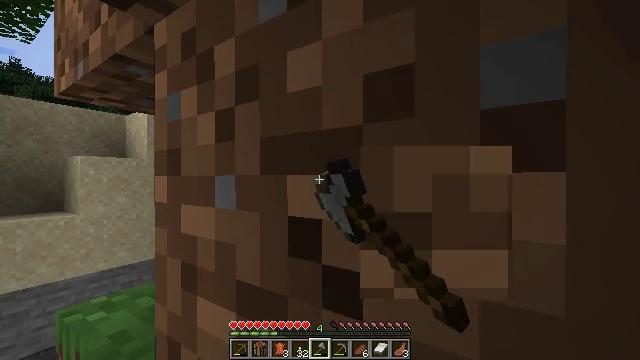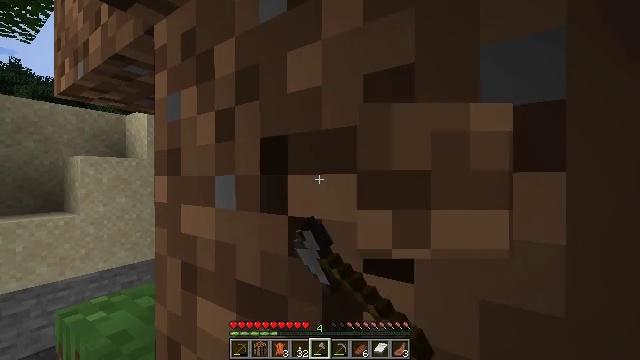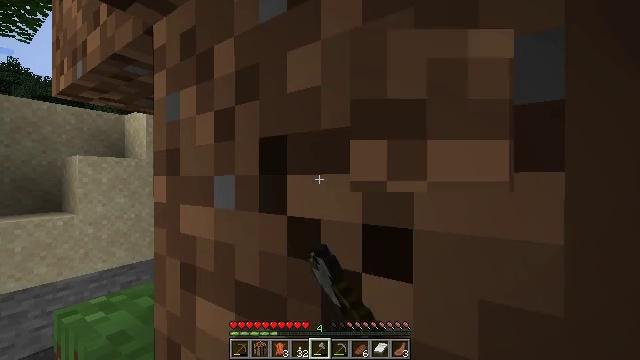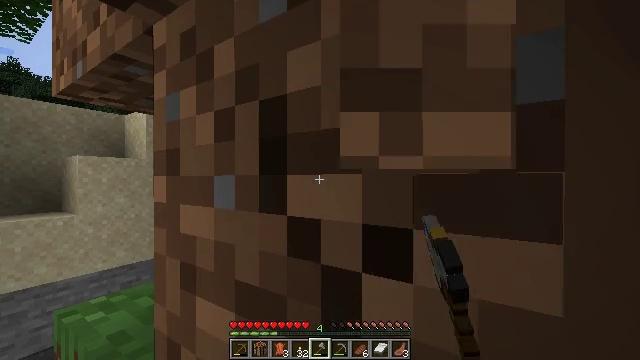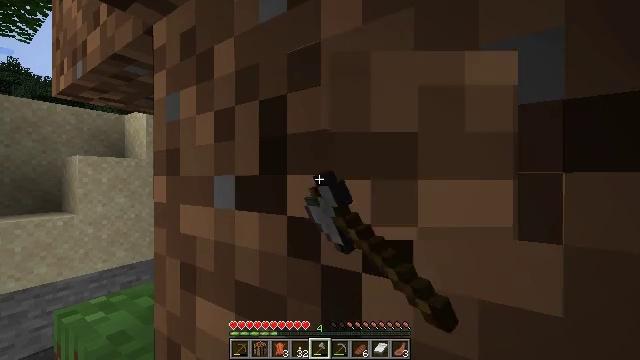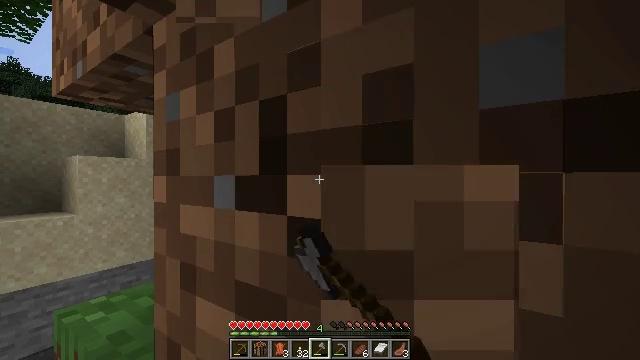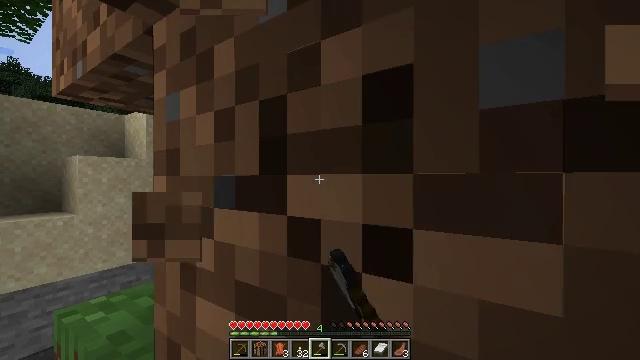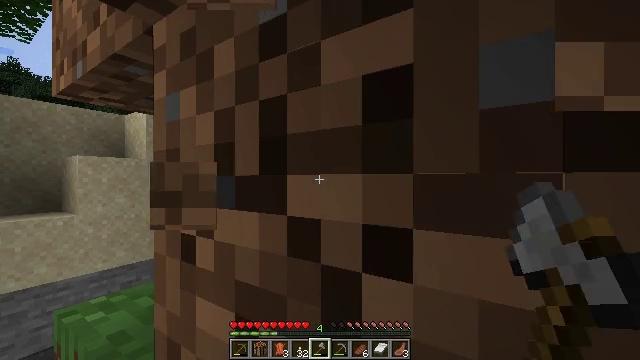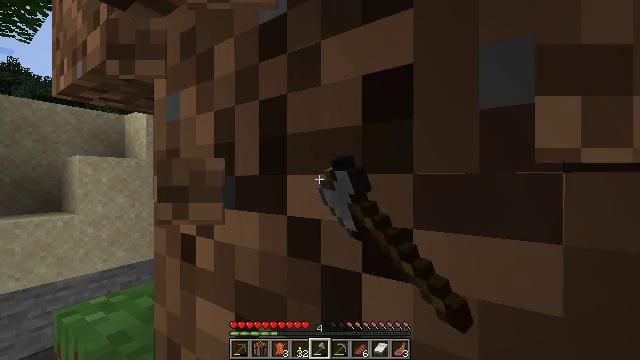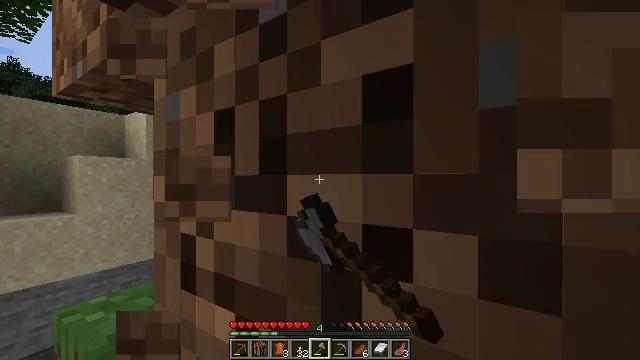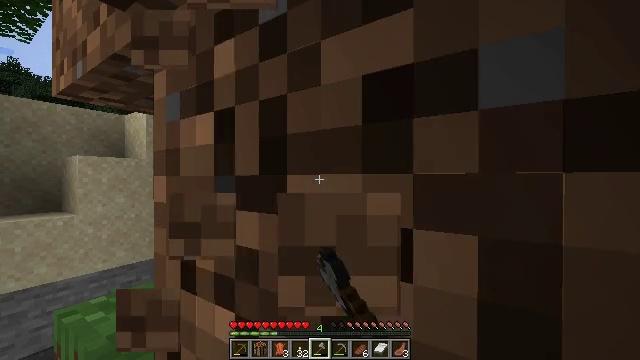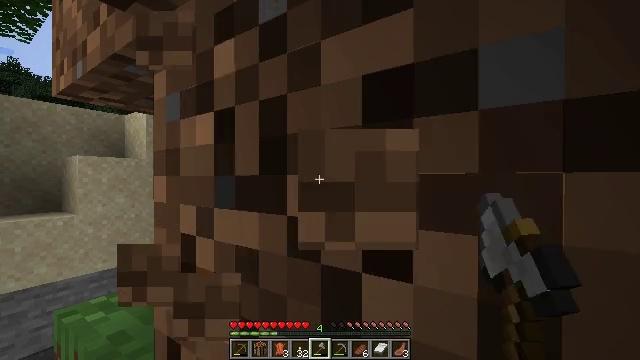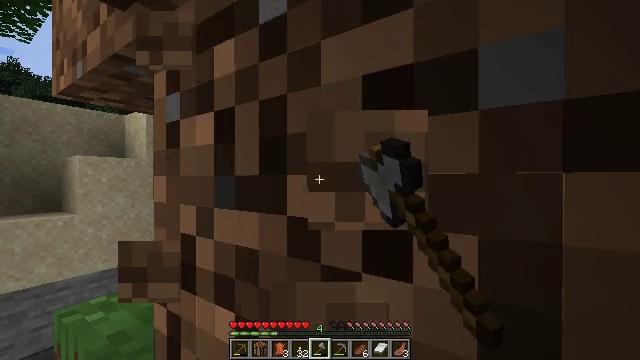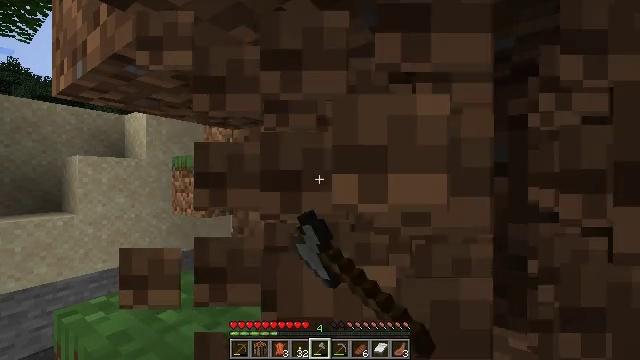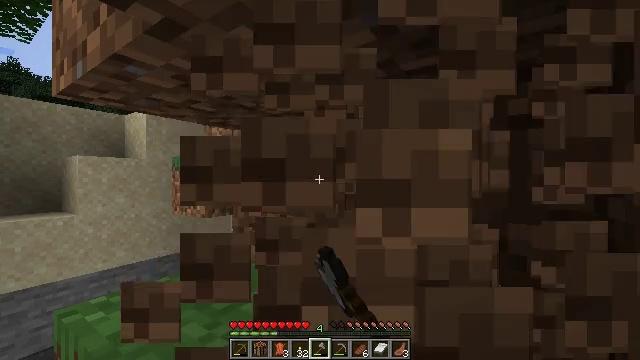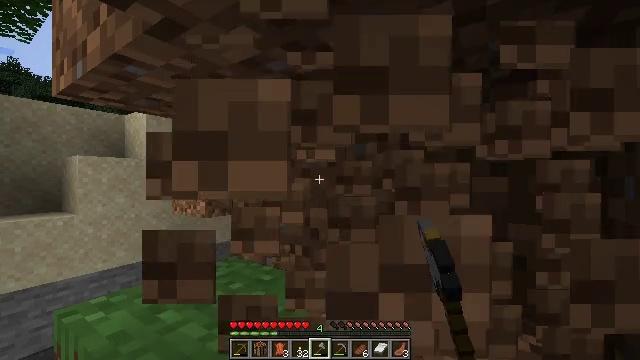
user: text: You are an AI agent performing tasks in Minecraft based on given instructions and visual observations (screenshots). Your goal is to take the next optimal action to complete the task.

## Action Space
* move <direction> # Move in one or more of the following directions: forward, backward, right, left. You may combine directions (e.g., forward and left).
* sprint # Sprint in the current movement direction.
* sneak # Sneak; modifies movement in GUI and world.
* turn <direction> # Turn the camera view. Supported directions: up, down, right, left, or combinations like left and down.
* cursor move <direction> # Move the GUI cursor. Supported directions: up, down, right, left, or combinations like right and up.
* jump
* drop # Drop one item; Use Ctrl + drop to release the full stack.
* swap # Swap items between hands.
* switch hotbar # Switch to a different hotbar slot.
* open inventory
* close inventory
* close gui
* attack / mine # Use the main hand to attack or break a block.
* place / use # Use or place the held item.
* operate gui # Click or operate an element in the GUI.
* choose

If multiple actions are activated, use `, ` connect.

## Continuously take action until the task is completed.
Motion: motion action
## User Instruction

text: Collect dirt by holding left button.
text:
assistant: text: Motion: attack / mine
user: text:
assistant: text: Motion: attack / mine
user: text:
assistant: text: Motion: attack / mine
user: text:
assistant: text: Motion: attack / mine
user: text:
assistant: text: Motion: attack / mine
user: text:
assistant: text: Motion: attack / mine
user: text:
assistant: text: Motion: attack / mine
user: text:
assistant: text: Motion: attack / mine
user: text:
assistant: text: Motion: attack / mine
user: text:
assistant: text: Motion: attack / mine
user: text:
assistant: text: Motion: attack / mine
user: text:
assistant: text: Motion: attack / mine
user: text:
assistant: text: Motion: attack / mine
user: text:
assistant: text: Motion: attack / mine
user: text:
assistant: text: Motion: attack / mine
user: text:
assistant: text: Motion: attack / mine
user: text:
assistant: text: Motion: attack / mine
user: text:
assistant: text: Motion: attack / mine